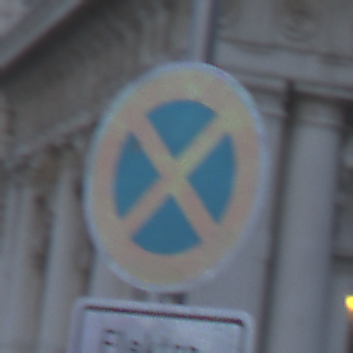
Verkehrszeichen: AbsolutesHalteverbot
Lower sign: FahrzeugeVerbaleAngabe3
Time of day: Dawn
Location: Outdoor (Urban)
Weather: Clear
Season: NotSpecified
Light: Natural